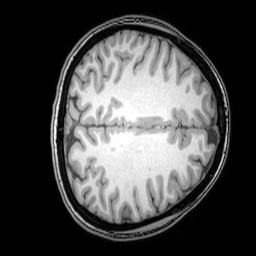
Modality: T1w
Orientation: axial
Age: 24
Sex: female
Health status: healthy
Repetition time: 0.081 s
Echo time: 0.037 s